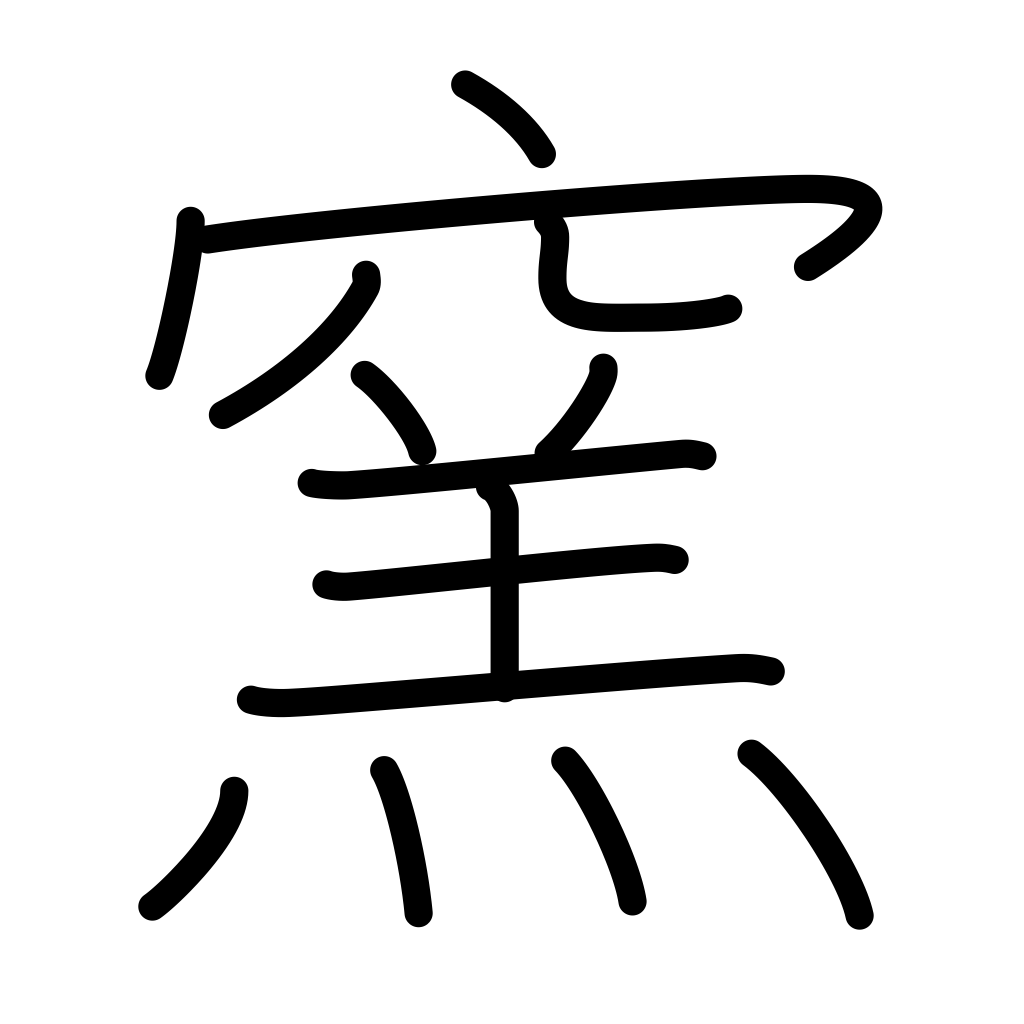
Meaning: kiln, oven, furnace